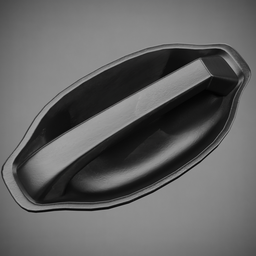
Label: mechanical